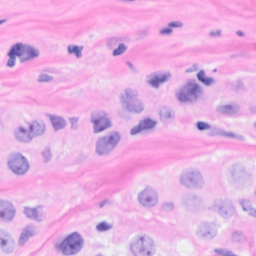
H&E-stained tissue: Breast